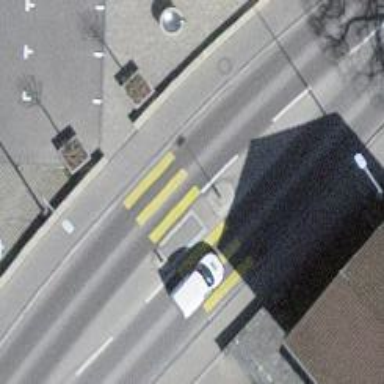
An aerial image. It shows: Uncontrolled zebra crossing with central island.